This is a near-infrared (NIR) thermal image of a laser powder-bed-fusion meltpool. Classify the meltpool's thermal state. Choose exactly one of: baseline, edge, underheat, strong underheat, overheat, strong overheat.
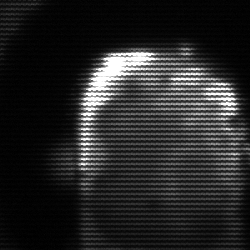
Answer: baseline